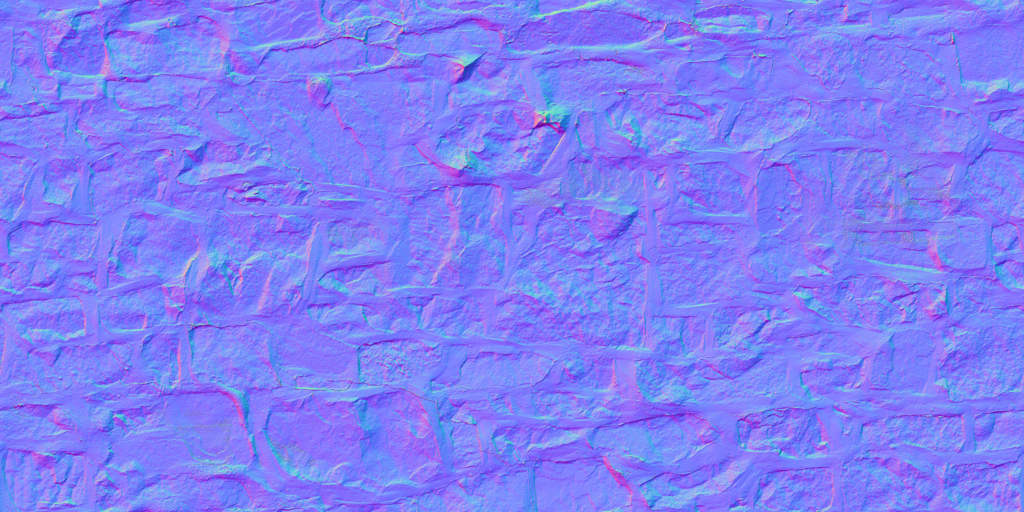
Texture map type: NormalDX